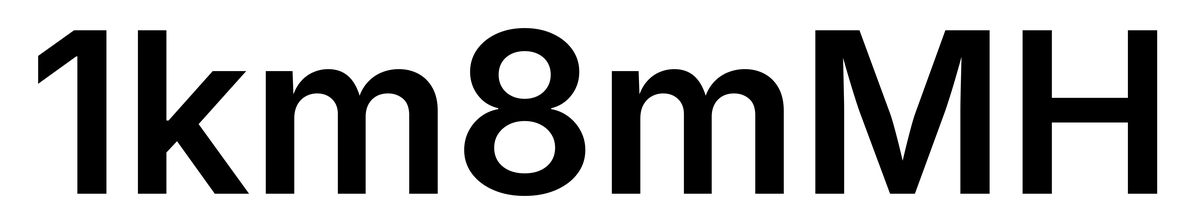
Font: Inter_SemiBold